Question: I pick the image from gallery and tried to save the image in my internal storage.
The file is saved but it looks damaged. It is not showing the image.
Can I know what I have to do now?
Here is image I got:

'''
public class ImageUpload extends android.app.Fragment
{
ImageView image;
String img_str;
Button upload;
Bitmap finalBitmap;
private static final int CONTENT_REQUEST=1337;
private File output=null;
@Nullable
@Override
public View onCreateView(LayoutInflater inflater, @Nullable final ViewGroup container, @Nullable Bundle savedInstanceState) {
View v=inflater.inflate(R.layout.activity_imageupload,container,false);
image=(ImageView)v.findViewById(R.id.image);
upload=(Button)v.findViewById(R.id.upload);
/* Bitmap bitmap = image.getDrawingCache();*/
image.setOnClickListener(new View.OnClickListener() {
@Override
public void onClick(View v) {
// TODO Auto-generated method stub
Intent i = new Intent();
i.setAction(Intent.ACTION_PICK);
i.setType("image/*");
i.setAction(Intent.ACTION_GET_CONTENT);
startActivityForResult(
Intent.createChooser(i, "Select Picture"), 1);
save Image();
}
});
image.buildDrawingCache();
finalBitmap = image.getDrawingCache();
return v;
}
@Override
public void onActivityResult(int requestCode, int resultCode, Intent data) {
// TODO Auto-generated method stub
if (resultCode == MainActivity.RESULT_OK) {
if (requestCode == 1) {
Uri selectedImageUri = data.getData();
selectedImagePath = getPath(selectedImageUri);
System.out.println("Image Path : " + selectedImagePath);
image.setImageURI(selectedImageUri);
image.setDrawingCacheEnabled(true);
}
else if (requestCode == CONTENT_REQUEST) {
if (resultCode == 1337) {
Intent i=new Intent(Intent.ACTION_VIEW);
i.setDataAndType(Uri.fromFile(output), "image/jpeg");
startActivity(i);
getActivity().finish();
}
}
}
super.onActivityResult(requestCode, resultCode, data);
}
public String getPath(Uri uri) {
String[] projection = { MediaStore.Images.Media.DATA };
Cursor cursor = getActivity().getContentResolver().query(uri,
projection, null, null, null);
if (cursor == null)
return null;
int column_index = cursor
.getColumnIndexOrThrow(MediaStore.Images.Media.DATA);
cursor.moveToFirst();
String s = cursor.getString(column_index);
cursor.close();
return s;
}
public String image() {
image.buildDrawingCache();
finalBitmap = image.getDrawingCache();
ByteArrayOutputStream stream = new ByteArrayOutputStream();
finalBitmap.compress(Bitmap.CompressFormat.PNG, 90, stream);
byte[] image = stream.toByteArray();
System.out.println("byte array:" + image);
img_str = Base64.encodeToString(image, 0);
Toast.makeText(getActivity(), img_str, Toast.LENGTH_LONG).show();
System.out.println("string:" + img_str);
return null;
}
private void save Image() {
String root = Environment.getExternalStorageDirectory().toString();
File myDir = new File(root + "/hello_images");
myDir.mkdirs();
Random generator = new Random();
int n = 10000;
n = generator.nextInt(n);
String fname = "Image-"+ n +".jpg";
File file = new File (myDir, fname);
if (file.exists ()) file.delete ();
try {
FileOutputStream out = new FileOutputStream(file);
finalBitmap.compress(Bitmap.CompressFormat.JPEG, 90, out);
out.flush();
out.close();
} catch (Exception e) {
e.printStackTrace();
}
}
}'
'''
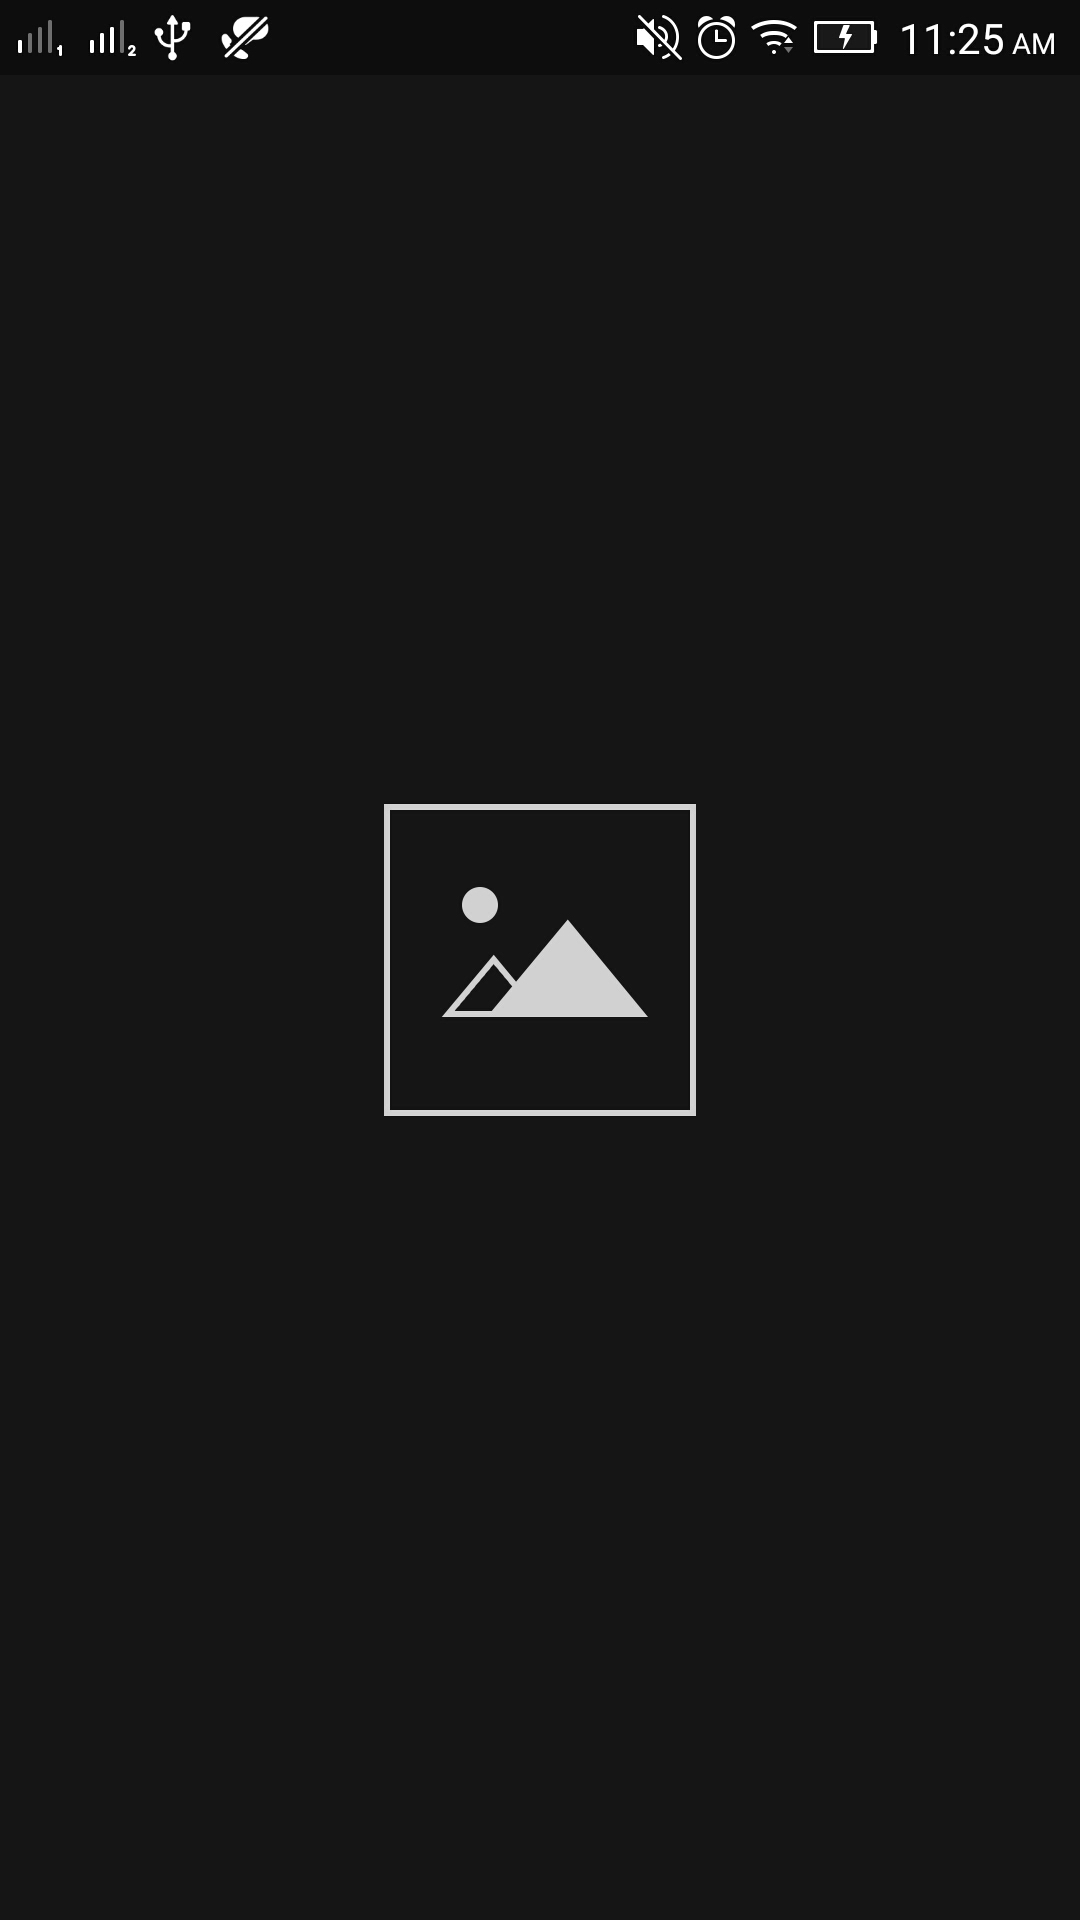
Answer: Add this code in OnActivityResult
'''
Bitmap bmp = BitmapFactory.decodeFile(image_path);
thumb.setImageBitmap(bmp);
saveImageFile(bmp);
'''
Save Bitmap to sdcard Method
'''
public String saveImageFile(Bitmap bitmap) {
FileOutputStream out = null;
String filename = getFilename();
try {
out = new FileOutputStream(filename);
bitmap.compress(Bitmap.CompressFormat.PNG, 100, out);
} catch (FileNotFoundException e) {
e.printStackTrace();
}
return filename;
}
private String getFilename() {
File file = new File(Environment.getExternalStorageDirectory()
.getPath(), "TestFolder");
if (!file.exists()) {
file.mkdirs();
}
String uriSting = (file.getAbsolutePath() + "/"
+ System.currentTimeMillis() + ".jpg");
return uriSting;
}
'''